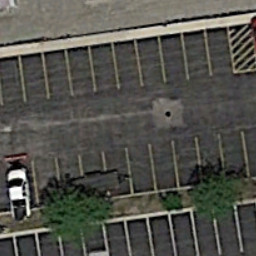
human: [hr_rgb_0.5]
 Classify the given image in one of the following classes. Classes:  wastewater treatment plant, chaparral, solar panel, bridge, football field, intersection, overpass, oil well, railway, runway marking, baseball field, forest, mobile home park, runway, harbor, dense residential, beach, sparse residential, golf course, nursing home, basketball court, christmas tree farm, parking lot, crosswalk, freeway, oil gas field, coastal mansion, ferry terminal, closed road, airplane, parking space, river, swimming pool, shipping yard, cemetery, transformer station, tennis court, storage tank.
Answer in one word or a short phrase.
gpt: parking space